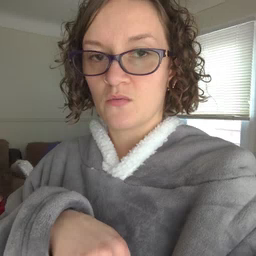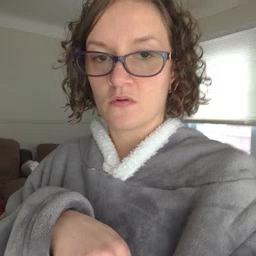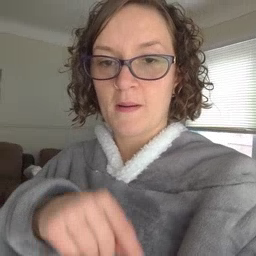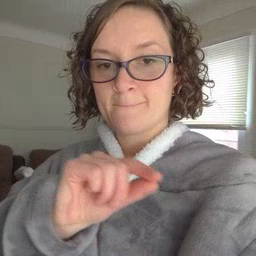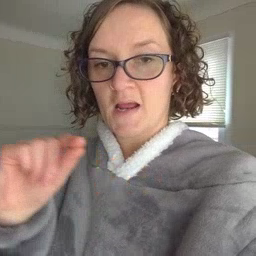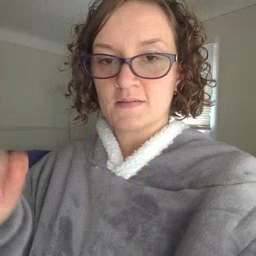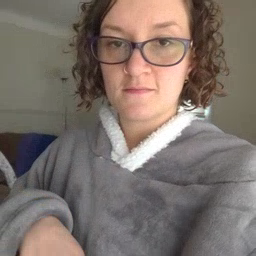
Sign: pen